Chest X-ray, AP view. Patient: 21 years old, sex F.
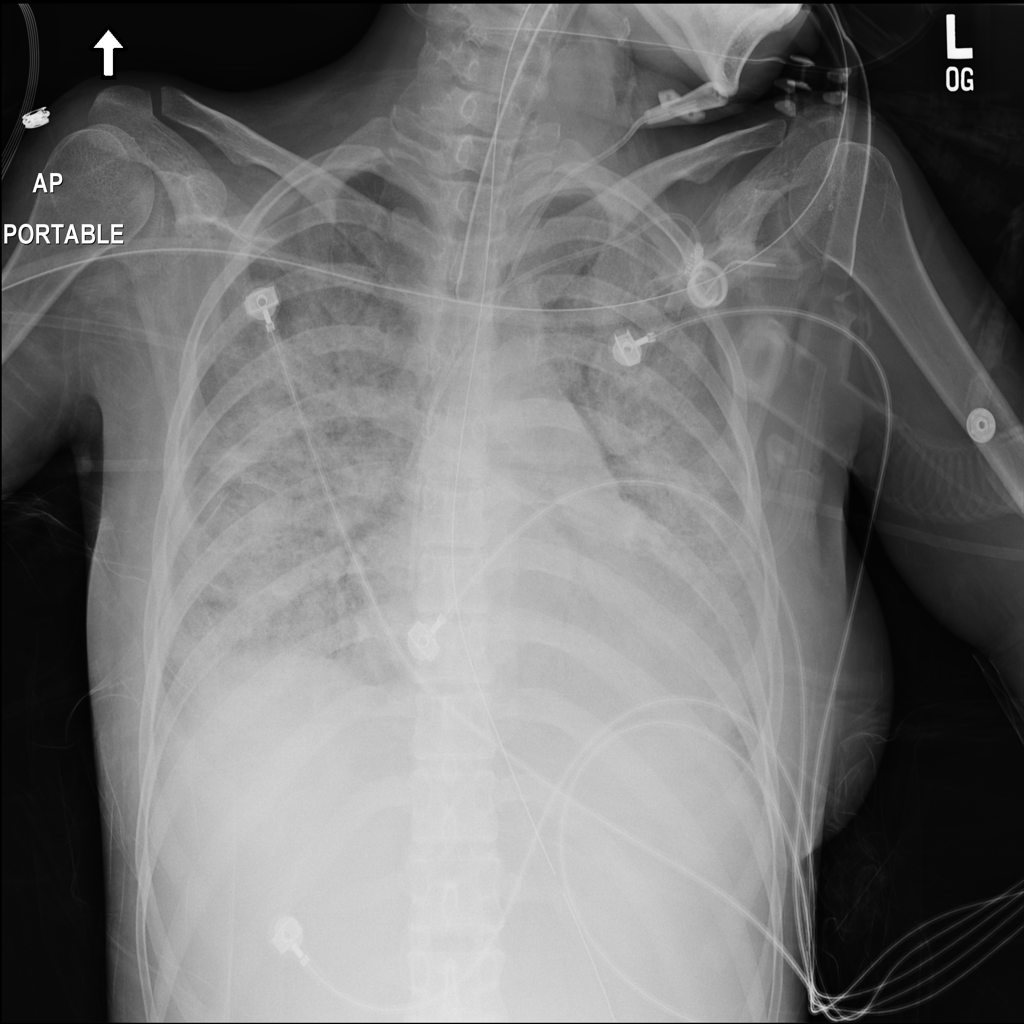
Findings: Infiltration